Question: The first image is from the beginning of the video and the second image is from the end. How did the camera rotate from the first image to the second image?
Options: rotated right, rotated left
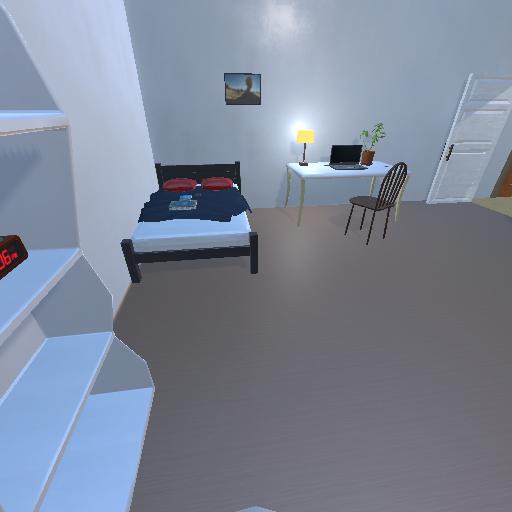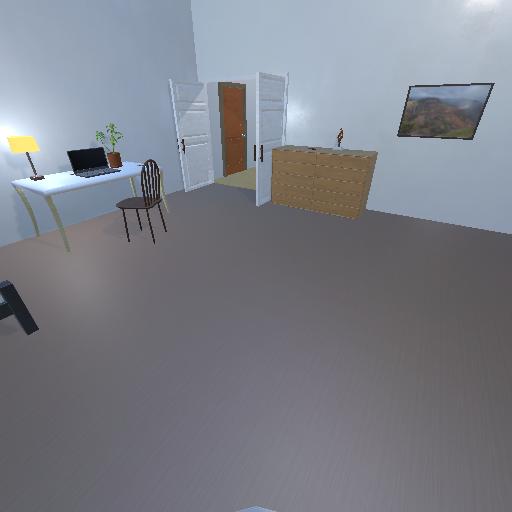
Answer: rotated right